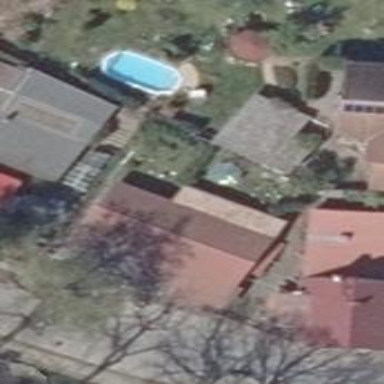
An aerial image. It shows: Detached building.